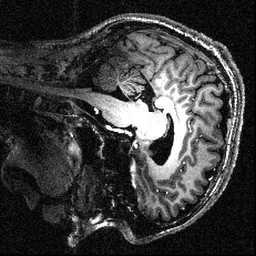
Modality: T1w
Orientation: sagittal
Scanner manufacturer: siemens
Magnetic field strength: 6.98 T
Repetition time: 2.5 s
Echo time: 0.00282 s